Field crop: tomato
Growth stage: 1
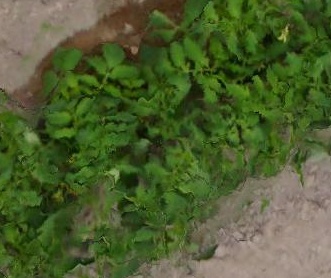
Species: tomato